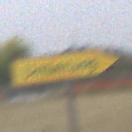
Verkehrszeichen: UmleitungswegweiserRechtsweisend
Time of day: Midday
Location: Outdoor (Suburban)
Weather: Overcast
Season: NotSpecified
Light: Natural